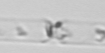
Label: Cerataulina_pelagica